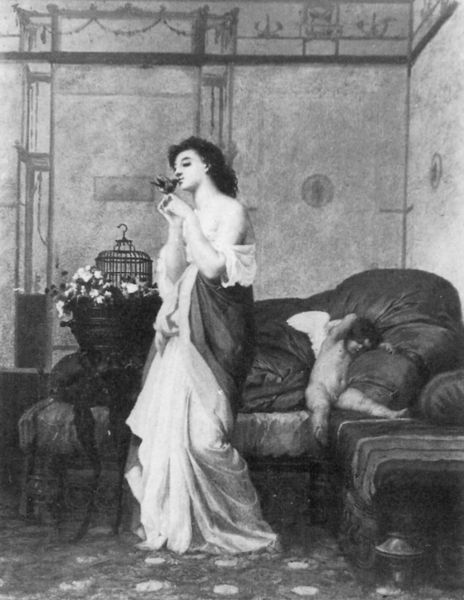
Titel: Lesbie
Künstler: Gustave Boulanger
Schlagwörter: flügel, gemälde, hand, nackt, vogel, weiß, mädchen, blume, blumen, frau, kleid, raum, schwarz, szene, tisch, zimmer, blüten, dame, schleier, hochformat, teppich, wand, gesicht, haare, realismus, decke, innen, kind, locken, schulter, engel, putte, kuss, sofa, schlafen, kissen, tapete, bett, couch, haken, schwarzweiss, liege, teppisch, käfig, vogelkäfig, amor, mädchen mit vogel, küsst